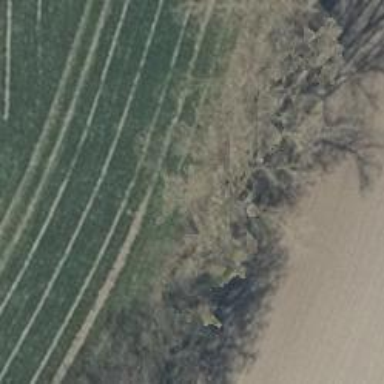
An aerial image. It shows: Row of deciduous broadleaved trees.